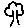
Label: tree